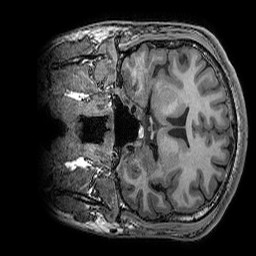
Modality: T1w
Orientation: coronal
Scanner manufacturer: ge
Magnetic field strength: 3 T
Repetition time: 0.008156 s
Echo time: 0.00318 s